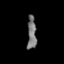
Tissue: lung
Cell type: Epithelial cells
Senescence score: 0.5869
Nuclear area (px): 290
Mean DAPI intensity: 116.538